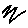
Label: zigzag